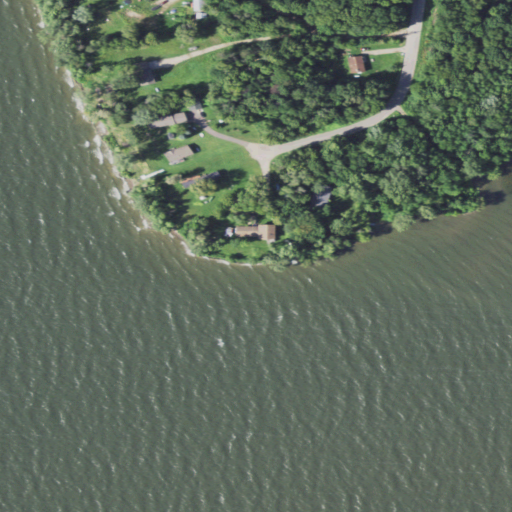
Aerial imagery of cape in Minnesota named Sugar Point containing open water, deciduous forest, herbaceous wetlands, open development, pasture, mixed forest, low intensity development, woody wetlands, and medium intensity development